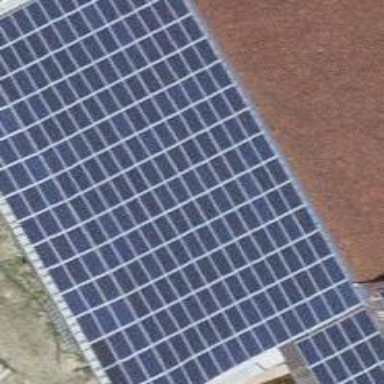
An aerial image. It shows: Solar power generator with photovoltaic panels.